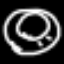
Label: donut